Question: I have a custom config file in my CI application. In my web application's admin panel, I want to have a form that I can use to change the values of the config array of the custom file. My problem right now is that the write_file function always returns false and I don't know why. I am pretty sure I am writing the path in the function correctly and the config directory is not read-only(this is wamp, so windows). The file definitely exists. What am I doing wrong?
This is application/controllers/config/assets.php
'''
$file = FCPATH . 'application\configssets_fe.php';
if(is_writable($file)) {
$open = fopen($file, 'W');
if(!fwrite($open, $frontend)){
echo "Could not write file!";
} else {
echo "File written!";
}
} else {
echo "File not writable!";
}
'''
This is a screenshot of the file in it's location in windows explorer.

I have tried the following file paths in the write_file function:
'''
write_file(FCPATH.'application/config/assets_fe.php', $frontend, 'W');
write_file('application/config/assets_fe.php', $frontend, 'W');
write_file('./application/config/assets_fe.php', $frontend, 'W');
'''
None of the above file paths have worked... could it be something else?
FYI: FCPATH = 'W:\wamp\www\zeus' and it's defined by CI's front controller to return the path of that file.
Update: I tried using just the native PHP version and it's saying that the file or directory does not exist. Maybe I am using the wrong path. What should it be?
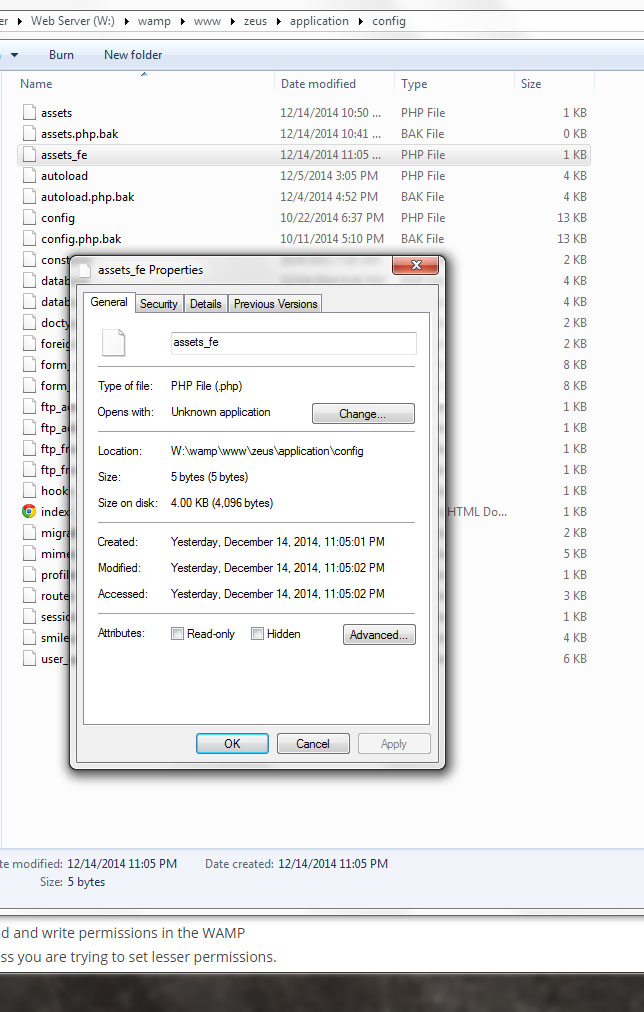
Answer: The answer is simple, you are passing an invalid mode, captial , to <URL>. It should be a lowercase . So what's happening is 'fopen' is returning 'false', then you're passing that to 'fwrite' instead of a resource, causing it to return 'false'.
Just change
'''
$open = fopen($file, 'W');
'''
to
'''
$open = fopen($file, 'w');
'''
You might also test the result of 'fopen'
'''
if(!$open)
echo 'Could not open file';
'''
You could also try 'file_put_contents' since you don't do anything else w/ the file handle.
'''
$file = FCPATH.'application\configssets_fe.php';
if(is_writable($file)){
if(!file_put_contents($file, $frontend)) {
echo "Could not write file!";
} else {
echo "File written!";
}
} else {
echo "File not writable!";
}
'''